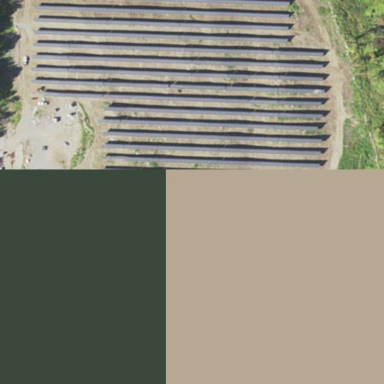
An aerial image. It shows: Solar power plant utilizing photovoltaic technology to produce electricity.